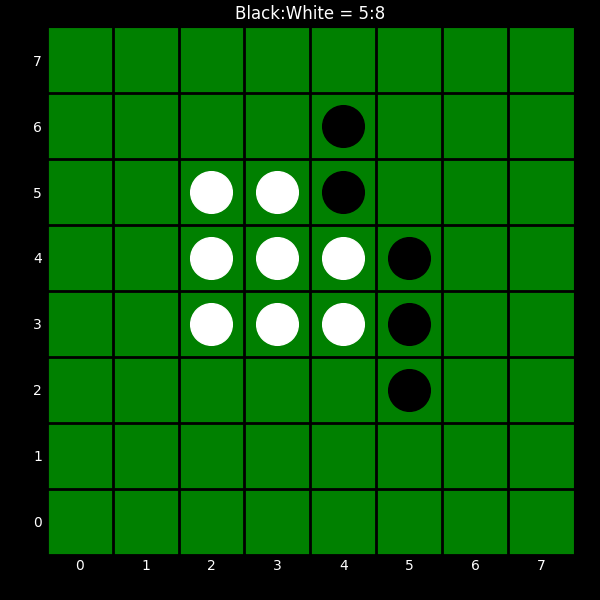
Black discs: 5
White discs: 8